【题型】解答题　【知识点】解析几何　【难度】medium
如图，已知椭圆$C: \dfrac{y^2}{a^2} + \dfrac{x^2}{b^2} = 1 (a > b > 0)$的上、下焦点分别为$F_1, F_2$，焦距为 2，离心率为$\dfrac{\sqrt{2}}{2}$，称圆心$P$在椭圆$C$上运动，且半径为$\dfrac{a^2+b^2}{3}$的圆$P$是椭圆$C$的“环绕圆”.

(1) 求椭圆$C$的标准方程；

(2) 记直线$PF_1$与椭圆$C$的另一个交点为$Q$，“环绕圆”$P$的面积为$S_P$，三角形$PQF_2$的面积为$S_{\triangle PQF_2}$，试判断，是否存在点$P$，使$\dfrac{S_P}{S_{\triangle PQF_2}} = \pi$，若存在，求满足条件的直线$PF_1$的条数，若不存在，请说明理由；

(3) 若过原点$O$可作“环绕圆”$P$的两条切线，分别交椭圆$C$于$A, B$两点，直线$OA, OB$的斜率存在，记为$k_1, k_2$，求$k_1k_2$的最小值.

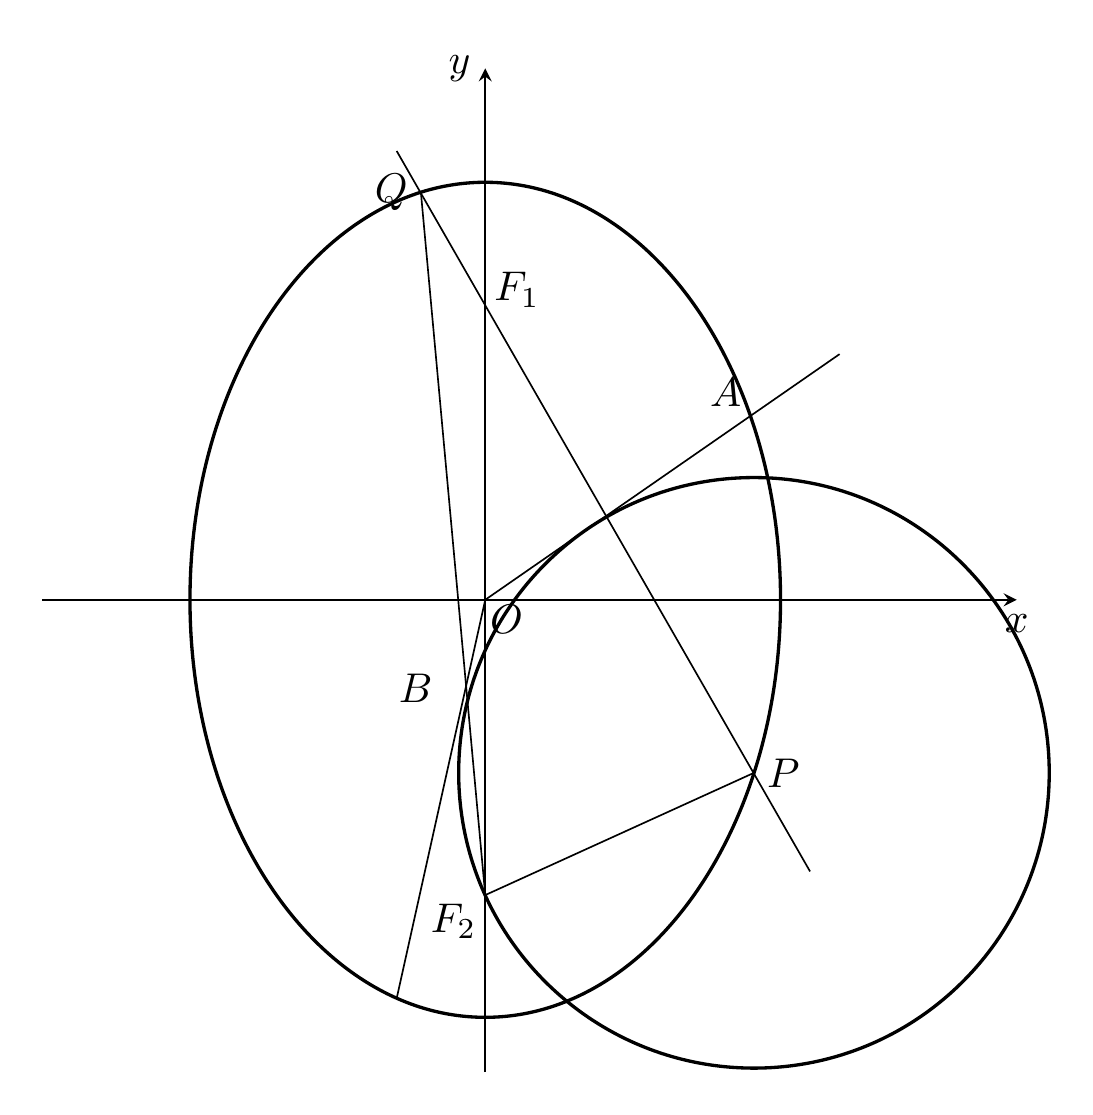
【解答】

【答案】 (1) $\dfrac{y^2}{2} + x^2 = 1$;

(2) 存在，2 条;

(3) $-1$.

【分析】 (1) 根据焦距、离心率及参数关系求标准方程;

(2) 设直线$PF_1$为$y = kx + 1, P(x_1, y_1), Q(x_2, y_2)$，联立椭圆并应用韦达定理得$x_1 + x_2 = -\dfrac{2k}{2+k^2}, x_1x_2 = -\dfrac{1}{2+k^2}$，根据$S_{\triangle PQF_2} = \dfrac{1}{2} |F_1F_2| \cdot |x_1 - x_2|$及已知方程参数 $k$，即可得答案.

(3) 设切线$OA$方程为$y = k_1x$，切线$OB$方程为$y = k_2x$，且$P(x_0, y_0)$，根据相切关系得到$k_1, k_2$是$(x_0^2 - 1)k^2 - 2x_0y_0k + y_0^2 - 1 = 0$ 的两个不相等实根，由韦达定理求出$k_1k_2$.

【详解】 (1) 由椭圆$C: \dfrac{y^2}{a^2} + \dfrac{x^2}{b^2} = 1$ 的焦距为 $2c = 2$，离心率为$\dfrac{c}{a} = \dfrac{\sqrt{2}}{2}$，得$c = 1, a = \sqrt{2}, b = \sqrt{a^2 - c^2} = 1$，

所以椭圆$C$的标准方程为$\dfrac{y^2}{2} + x^2 = 1$.

(2) 由 (1) 知：$F_1(0, 1)$，显然直线$PF_1$不与$y$轴重合，设直线$PF_1$为$y = kx + 1, P(x_1, y_1), Q(x_2, y_2)$，

由 $\begin{cases} y = kx + 1 \\ y^2 + 2x^2 = 2 \end{cases}$ 消去$y$得$(2 + k^2)x^2 + 2kx - 1 = 0$，$x_1 + x_2 = \dfrac{-2k}{2+k^2}, x_1x_2 = \dfrac{-1}{2+k^2}$，

则$S_{\triangle PQF_2} = \dfrac{1}{2} |F_1F_2||x_1 - x_2| = \sqrt{\dfrac{4k^2}{(2+k^2)^2} + \dfrac{4}{2+k^2}} = \dfrac{\sqrt{8(1+k^2)}}{2+k^2}$，圆$P$半径为 1，则$S_P = \pi$，

于是$\dfrac{\pi}{\frac{\sqrt{8(1+k^2)}}{2+k^2}} = \pi$，即$\dfrac{\sqrt{8(1+k^2)}}{2+k^2} = 1$，解得$k^2 = 2 + 2\sqrt{2}$，

所以满足条件的直线$PF_1$有 2 条.

(3) 设切线$OA$方程为$y = k_1x$，切线$OB$方程为$y = k_2x$，且$P(x_0, y_0), x_0^2 \neq 1$，

由圆$P$与$OA$相切，得$\dfrac{|k_1x_0 - y_0|}{\sqrt{1+k_1^2}} = 1$，化简得$(x_0^2 - 1)k_1^2 - 2x_0y_0k_1 + y_0^2 - 1 = 0$，

同理$(x_0^2 - 1)k_2^2 - 2x_0y_0k_2 + y_0^2 - 1 = 0$，于是$k_1, k_2$是$(x_0^2 - 1)k^2 - 2x_0y_0k + y_0^2 - 1 = 0$ 的两个不相等实根，

则$k_1k_2 = \dfrac{y_0^2-1}{x_0^2-1}$，由$P(x_0, y_0)$在椭圆$C$上，得$\dfrac{y_0^2}{2} + x_0^2 = 1$，

因此$k_1k_2 = \dfrac{y_0^2-1}{-\frac{y_0^2}{2}} = -2 + \dfrac{2}{y_0^2}$，而 $0 < y_0^2 \le 2$，则当$y_0^2 = 2$ 时，$k_1k_2$取得最小值$-1$，

所以$k_1k_2$的最小值为$-1$.

【点睛】 关键点点睛：求出两条切线方程，再构造一元二次方程是求解第 3 问的关键.